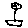
Label: flower